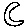
Label: moon